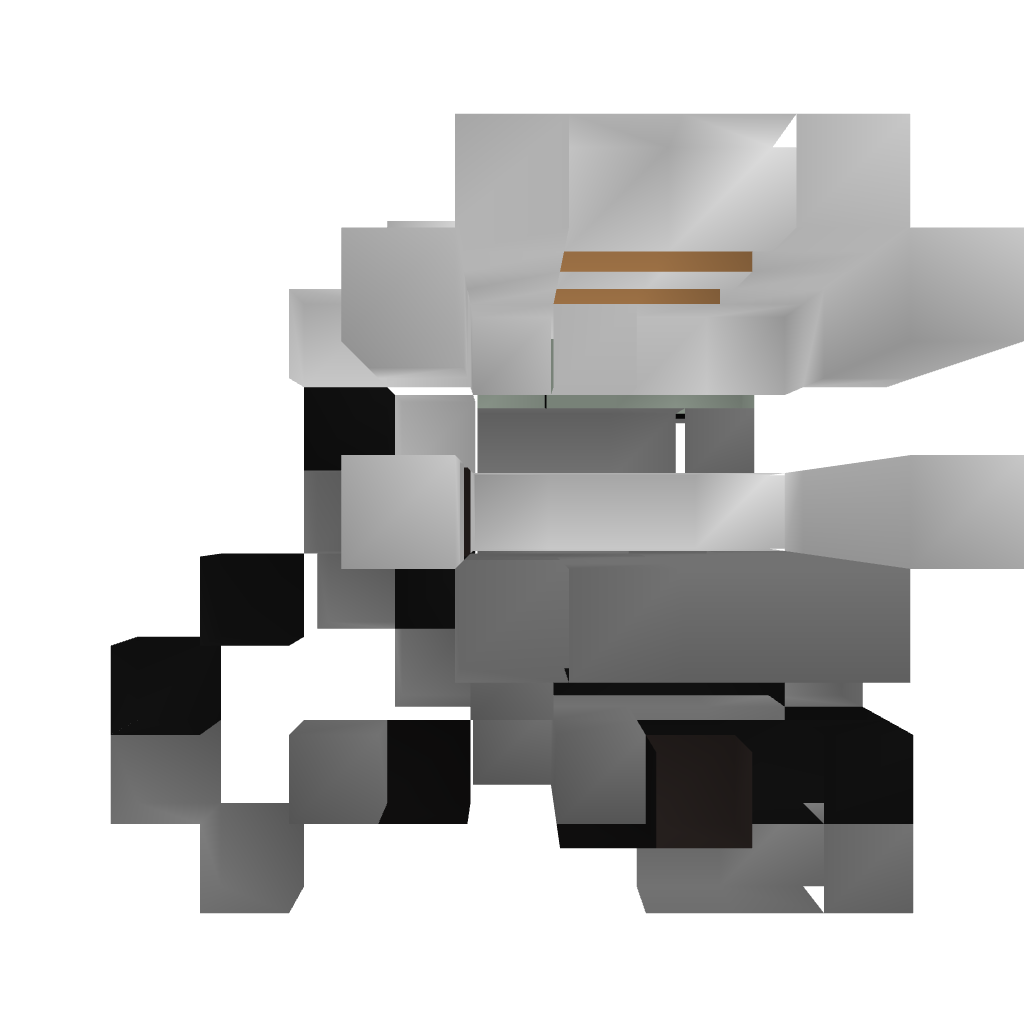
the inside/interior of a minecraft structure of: Compact Vending Machine